Interaction volume radius: 5 \u00c5
Interaction volume height: 25 \u00c5
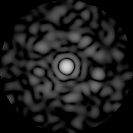
Disorder parameter: 0.8264